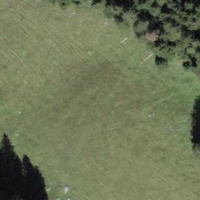
EUNIS habitat code: 24
Species observed at this site:
Orchis mascula